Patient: sex M, age 52
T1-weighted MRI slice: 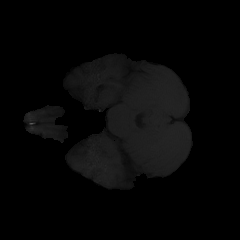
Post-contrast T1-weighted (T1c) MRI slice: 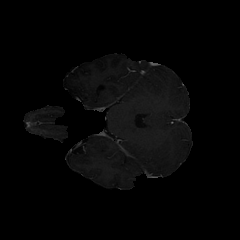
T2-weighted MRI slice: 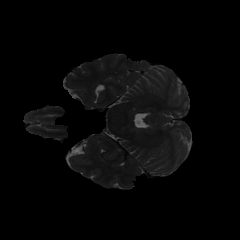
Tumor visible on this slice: no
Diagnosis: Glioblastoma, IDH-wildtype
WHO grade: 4